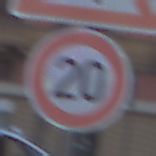
Verkehrszeichen: Geschwindigkeit20
Zusatzzeichen oben: EinseitigVerengteFahrbahnLinks
Umgebung: Outdoor, Urban
Tageszeit: SunriseSunset
Wetter: PartlyCloudy
Licht: Natural
Jahreszeit: NotSpecified
Kontrast: LowContrast